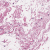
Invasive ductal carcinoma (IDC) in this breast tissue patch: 0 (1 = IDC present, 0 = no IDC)